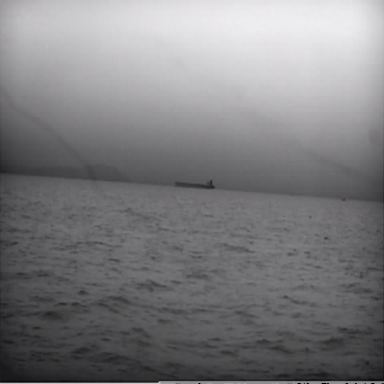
There is a liner in the infrared image.